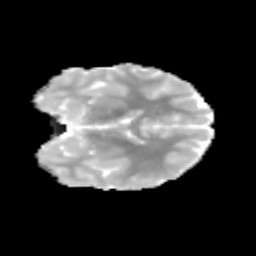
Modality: MD
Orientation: coronal
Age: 11
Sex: female
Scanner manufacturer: siemens
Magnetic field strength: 3 T
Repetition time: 3.8 s
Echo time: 0.07 s